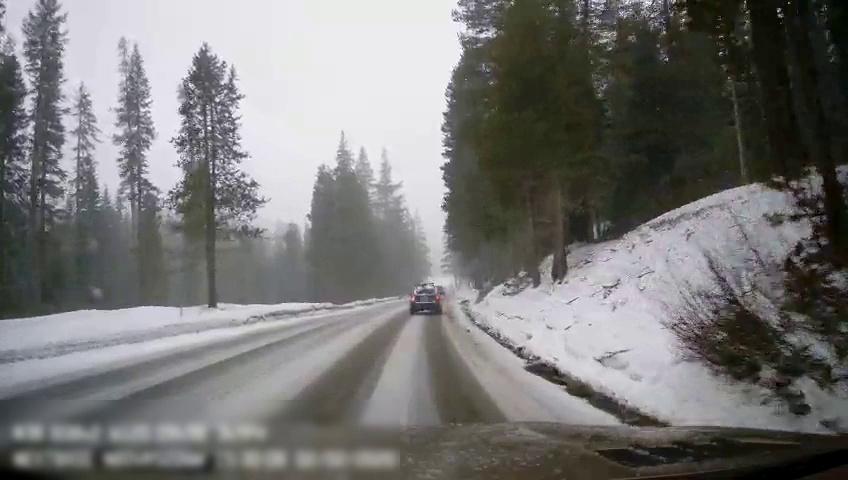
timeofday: Day
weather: Snowy
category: Drivable Space
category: Vehicles | Car
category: Vehicles | SUV